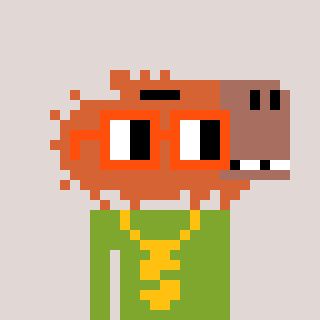
a pixel art character with square orange glasses, a capybara-shaped head and a slimegreen-colored body on a warm background